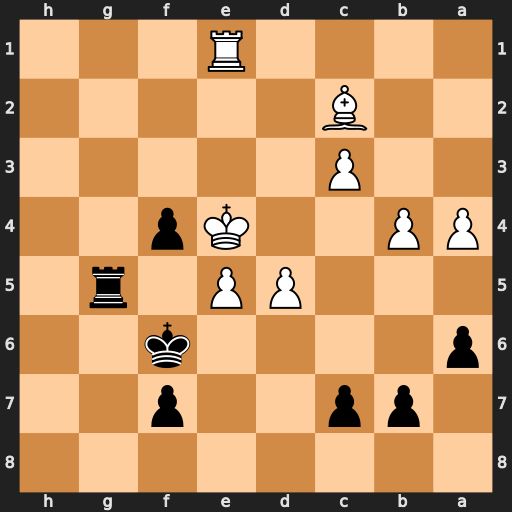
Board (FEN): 8/1pp2p2/p4k2/3PP1r1/PP2Kp2/2P5/2B5/4R3
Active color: b
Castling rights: -
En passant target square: -
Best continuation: Rxe5+ Kxf4 Rxe1